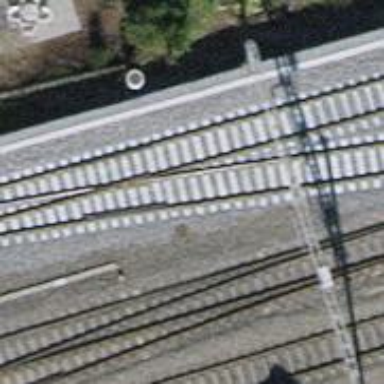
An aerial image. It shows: Siding railway track with electrified contact line.